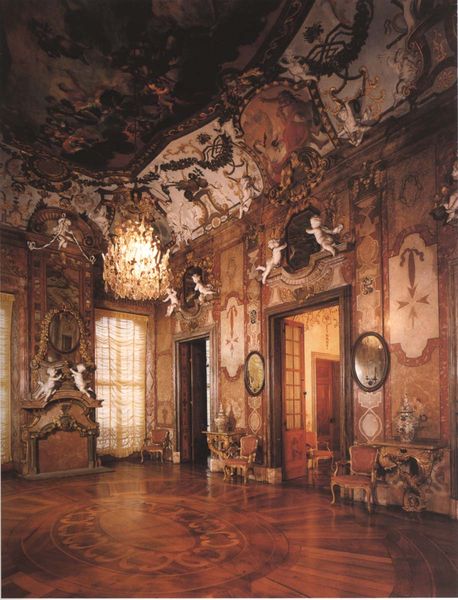
Titel: Schloss Ludwigsburg
Künstler: Philipp Josef Jenisch
Standort: Ludwigsburg, Schloss (EU - D - BW)
Schlagwörter: fenster, holz, raum, stuhl, stühle, tür, zimmer, schloss, muster, ornament, barock, möbel, spiegel, boden, gold, reich, sessel, decke, leuchte, kamin, oval, engel, vase, bilder, türen, fußboden, parkett, saal, dekoration, holzboden, kronleuchter, leuchter, stuck, parkettboden, fotografie, kreuz, girlanden, verziert, wappen, kristall, fresken, deckengemälde, fresko, roccoco, putten, bernstein, kaminzimmer, kristallleuchte, prächtig, prunkvoll, tapeten, stukkatur, femster